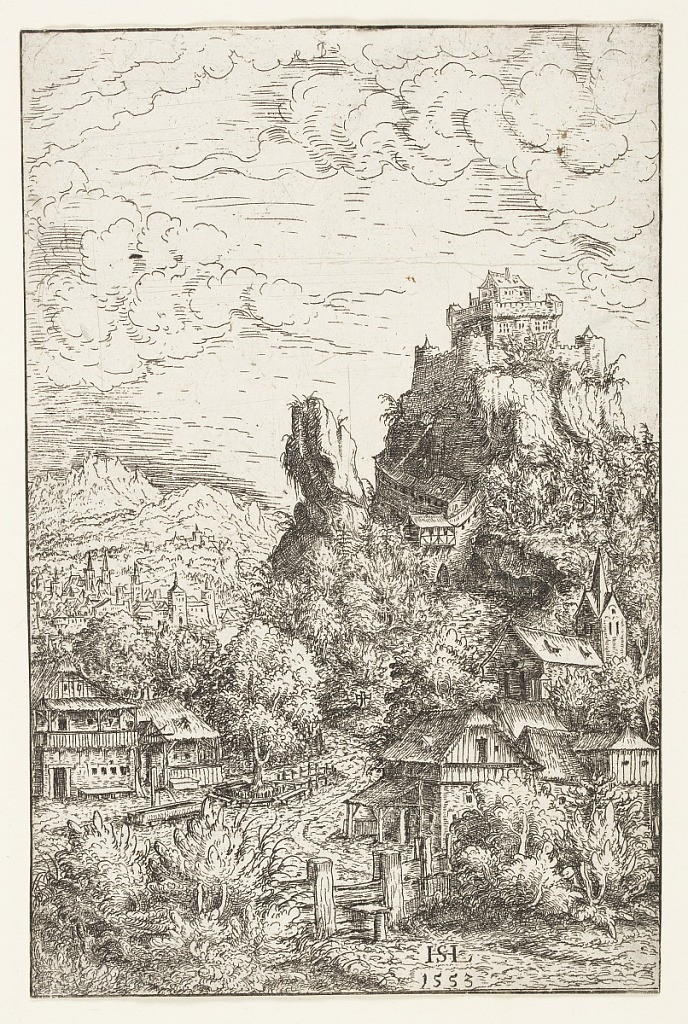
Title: Print
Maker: Hans Sebald Lautensack, German, 1524 – 1561
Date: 1553
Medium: Etching on wove paper
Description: Vertical rectangle. Landscape: a village in the foreground; in the distance, to the right, a chateau on a high rock. The chateau is surrounded by high walls, the four angles of which are flanked by towers.